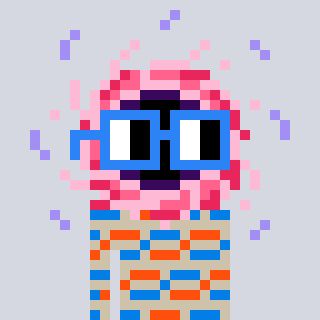
a pixel art character with square blue glasses, a blackhole-shaped head and a bege-colored body on a cool background